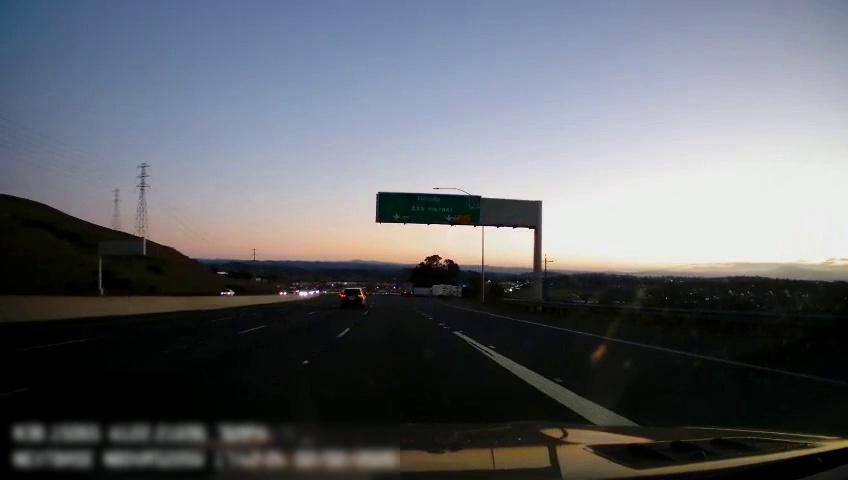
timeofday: Dusk/Dawn/Twilight
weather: Sunny
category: Drivable Space
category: Vehicles | SUV
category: Vehicles | Truck
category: Vehicles | Truck
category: Vehicles | Truck
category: Lanes | Current Lane
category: Lanes | Current Lane
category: Lanes | Alternate Lane
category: Lanes | Alternate Lane
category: Lanes | Alternate Lane
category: Traffic | Signs